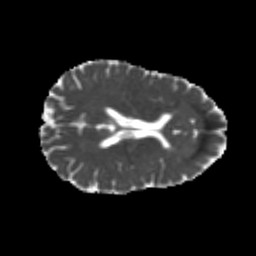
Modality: MD
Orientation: axial
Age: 24
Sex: female
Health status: healthy
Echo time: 0.074 s